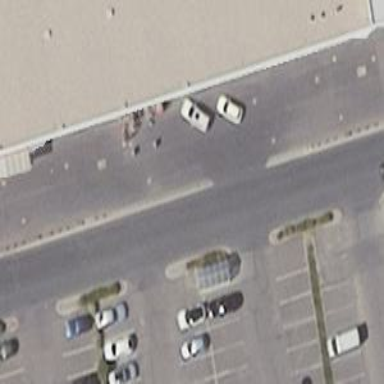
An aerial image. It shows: Paved parking aisle serving as service road.